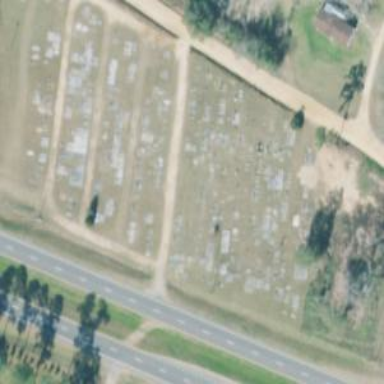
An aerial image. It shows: Graveyard area designated as cemetery.